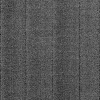
Atmospheric dust classification: dusty